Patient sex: F
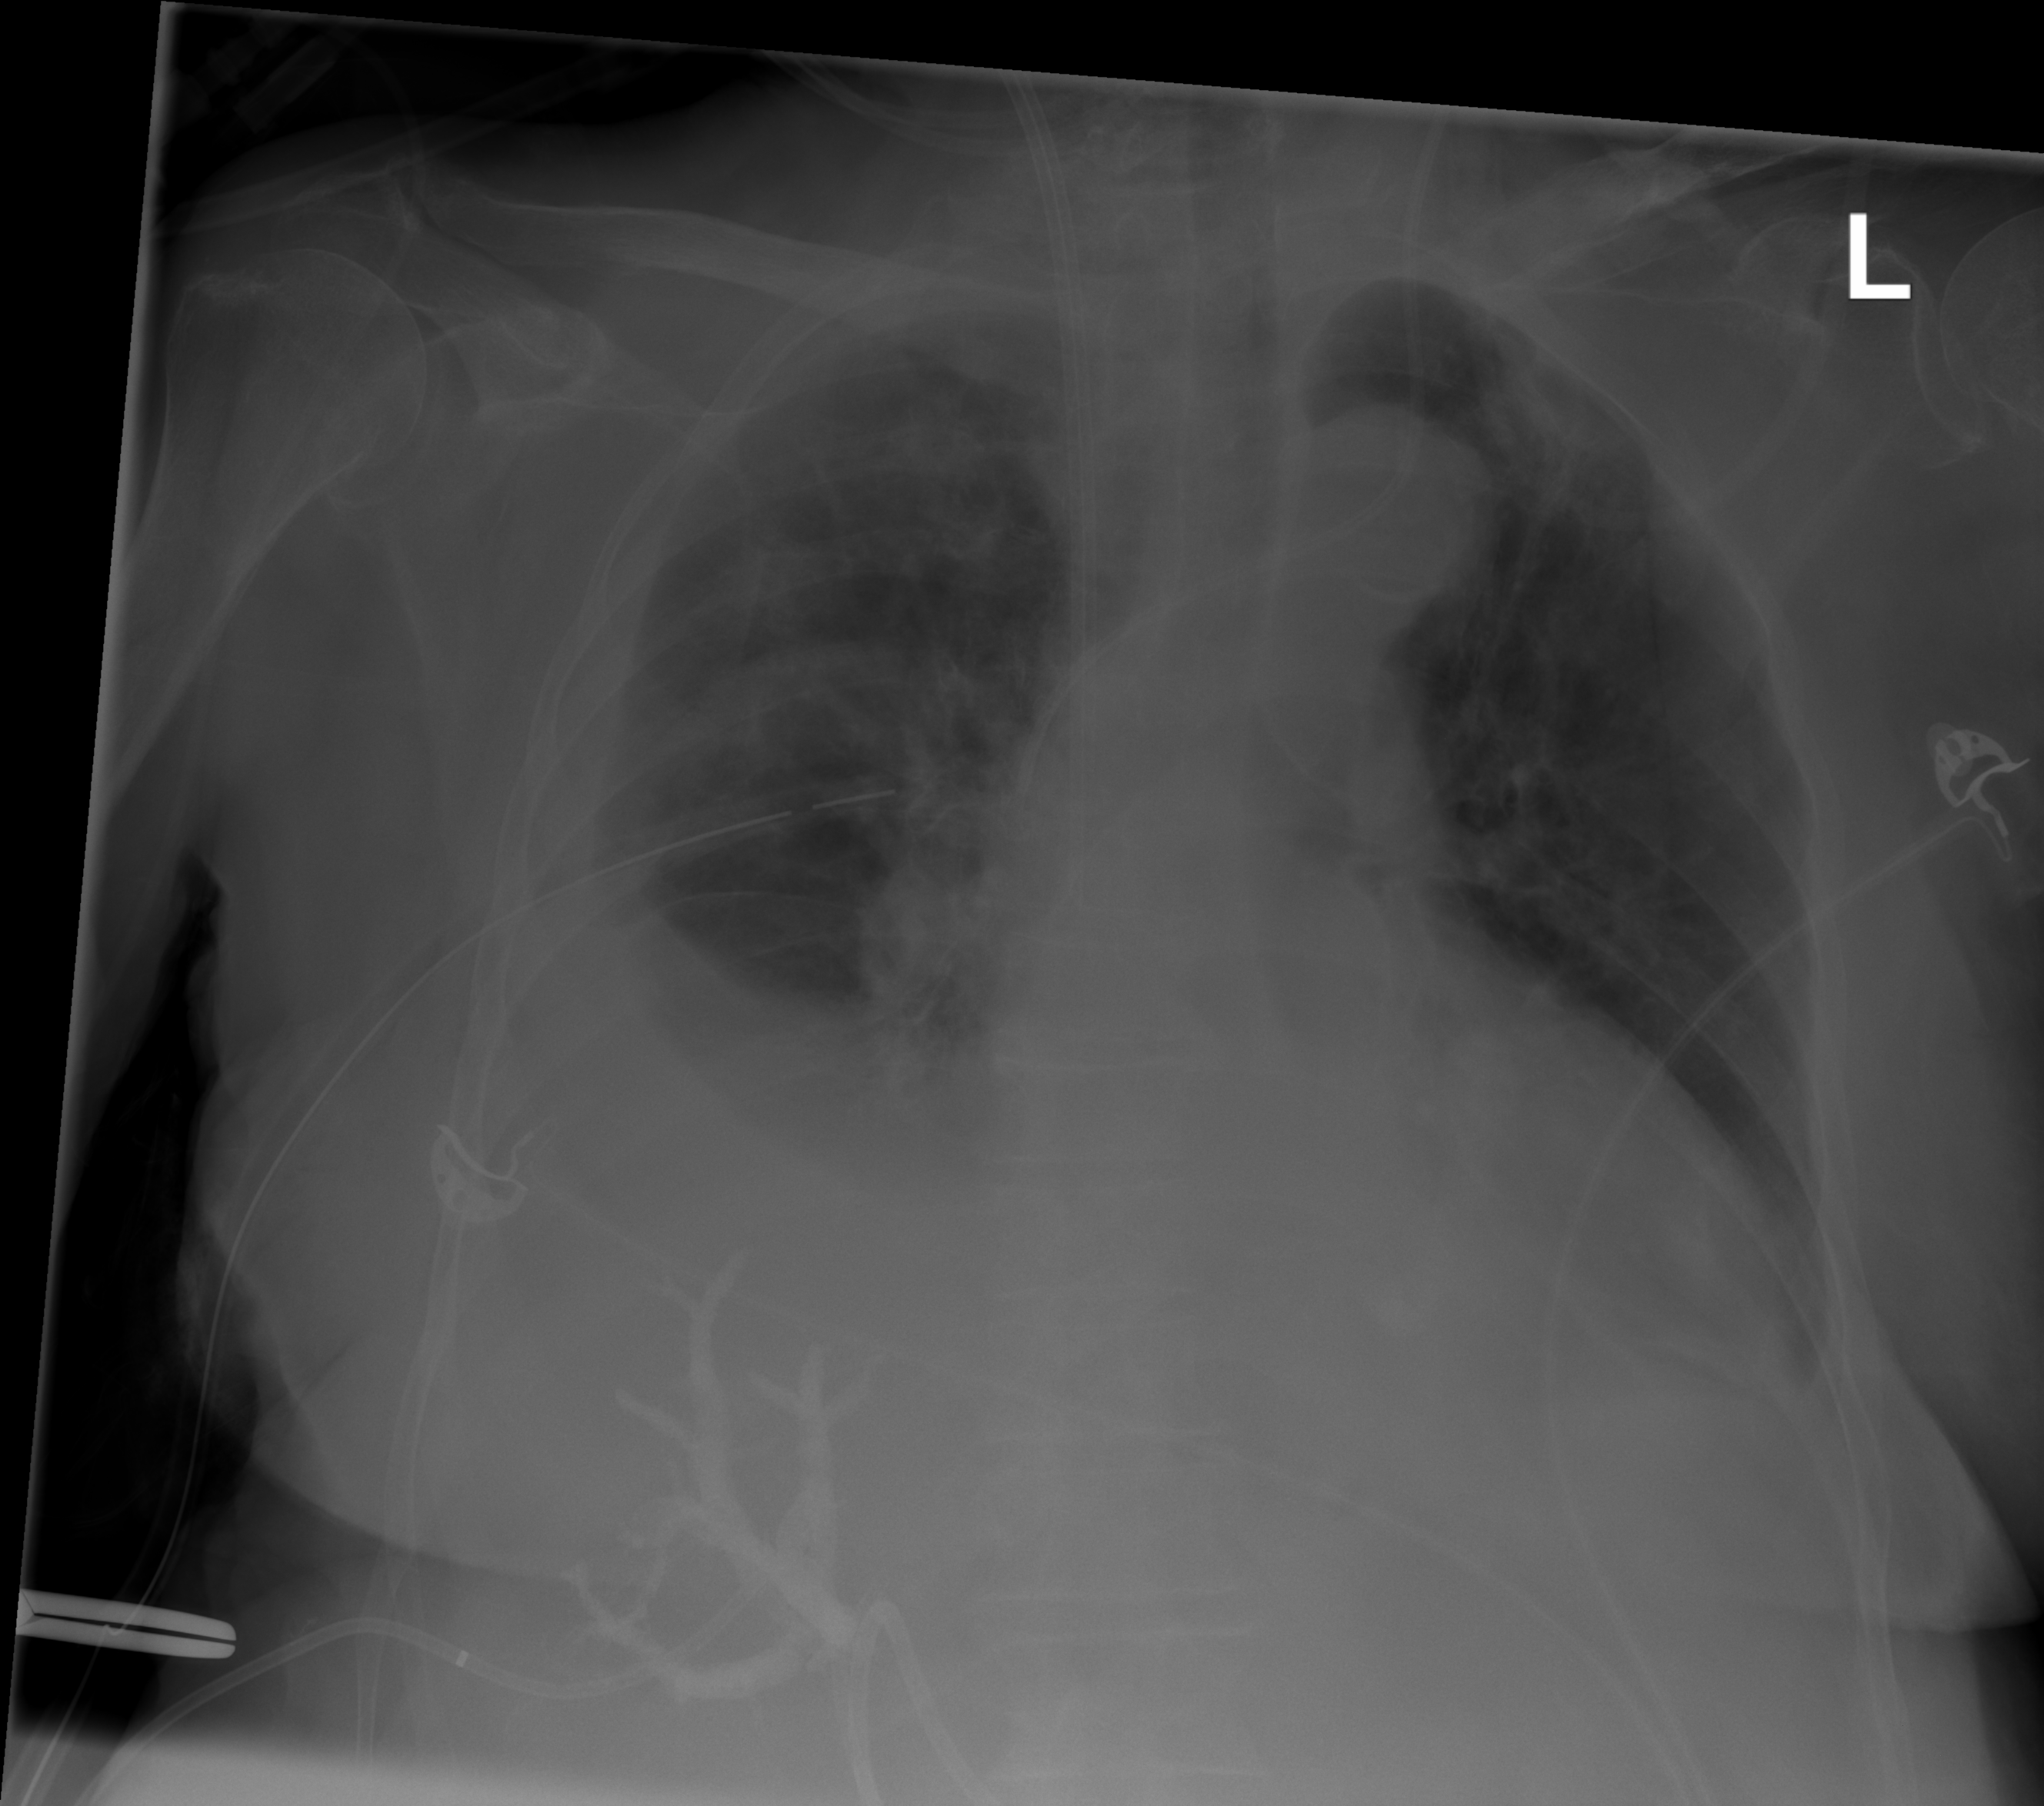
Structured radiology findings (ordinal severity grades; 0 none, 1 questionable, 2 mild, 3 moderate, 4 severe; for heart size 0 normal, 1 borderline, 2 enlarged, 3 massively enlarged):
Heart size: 2
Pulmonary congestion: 2
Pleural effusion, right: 3
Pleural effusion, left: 0
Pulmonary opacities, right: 2
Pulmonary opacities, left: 2
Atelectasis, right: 2
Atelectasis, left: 2